Field crop: tomato
Growth stage: 1
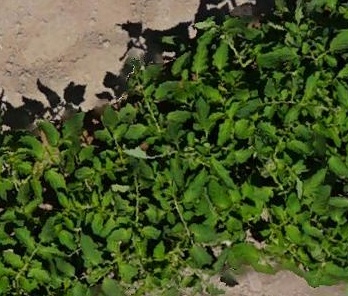
Species: tomato